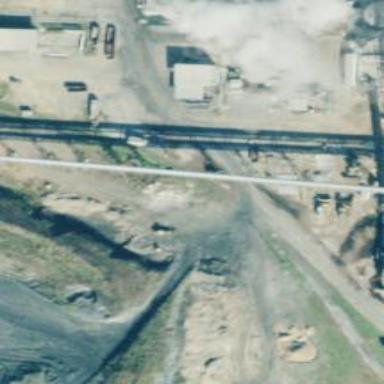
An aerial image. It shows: Rail spur service.